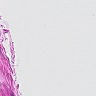
Metastatic tissue present: no